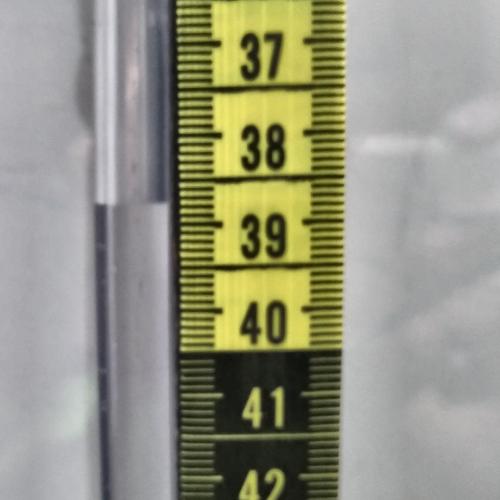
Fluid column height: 38.8 cm